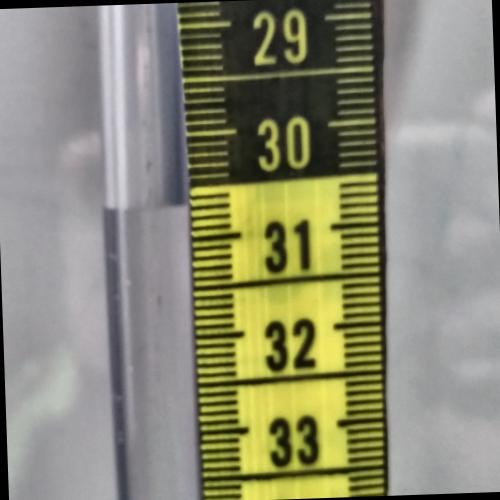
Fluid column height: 30.7 cm